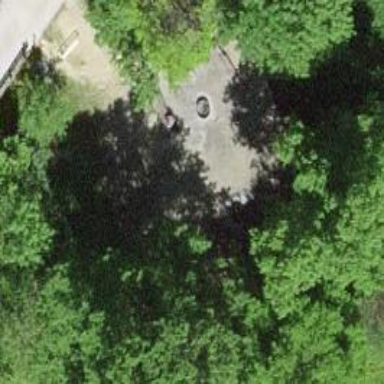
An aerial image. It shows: Picnic site with BBQ amenities.